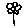
Label: flower